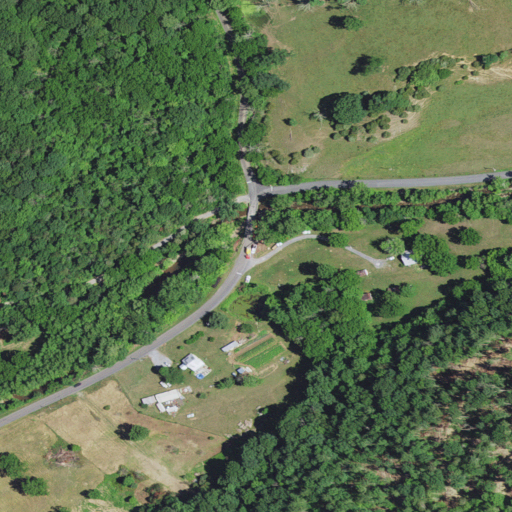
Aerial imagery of valley in Virginia named Weaver Hollow containing deciduous forest, pasture, open development, low intensity development, evergreen forest, and mixed forest